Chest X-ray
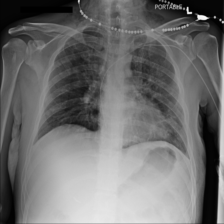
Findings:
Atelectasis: negative
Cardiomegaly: negative
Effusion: negative
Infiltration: negative
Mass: negative
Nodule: negative
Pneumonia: negative
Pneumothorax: negative
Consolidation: negative
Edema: negative
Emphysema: negative
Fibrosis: negative
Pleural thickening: negative
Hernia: negative